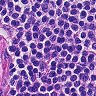
Metastatic tissue present: no